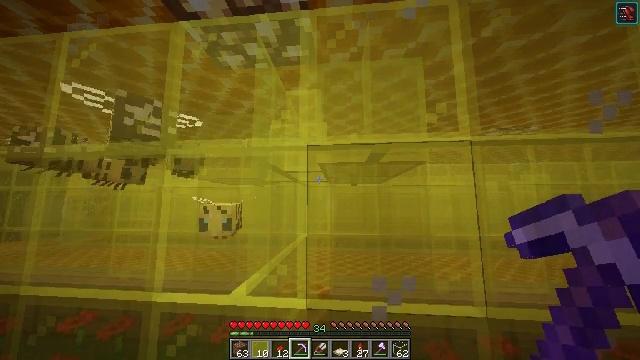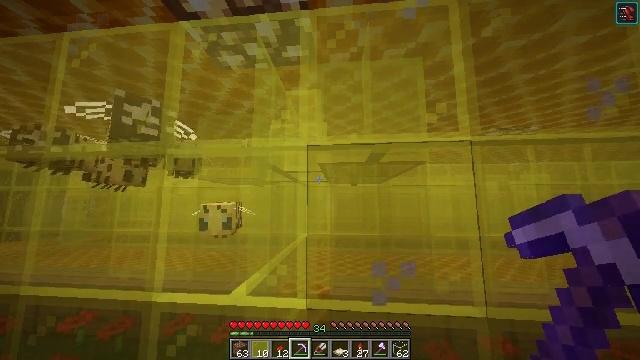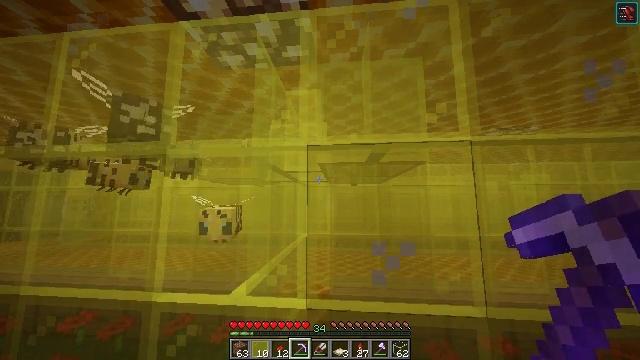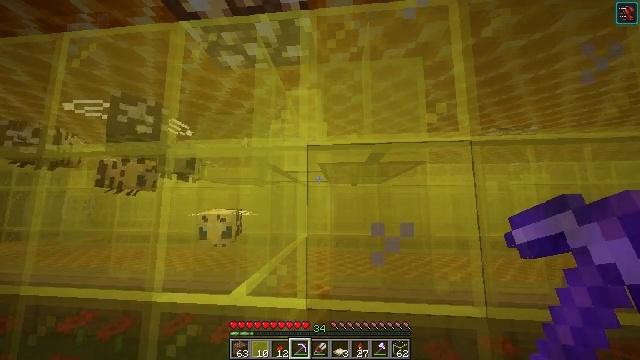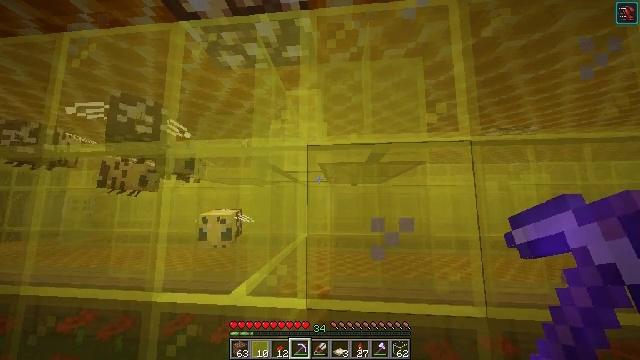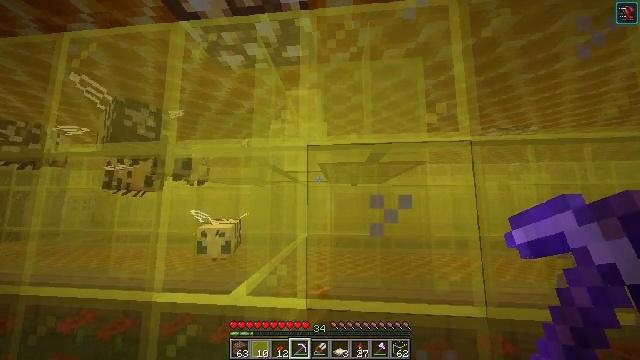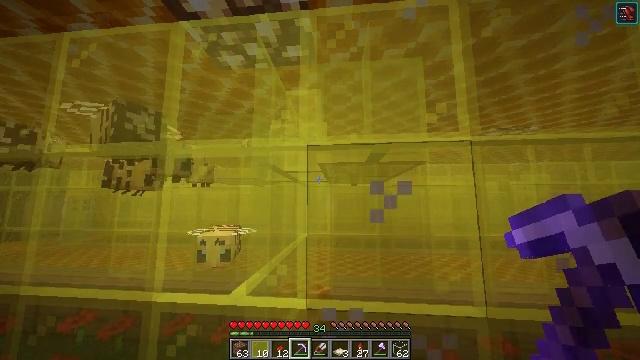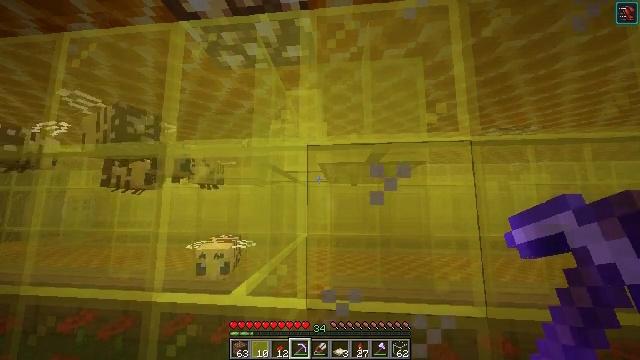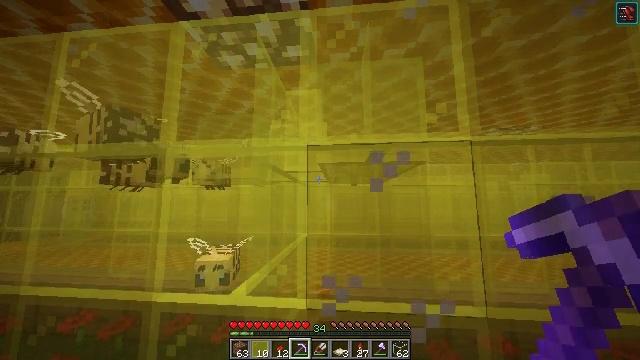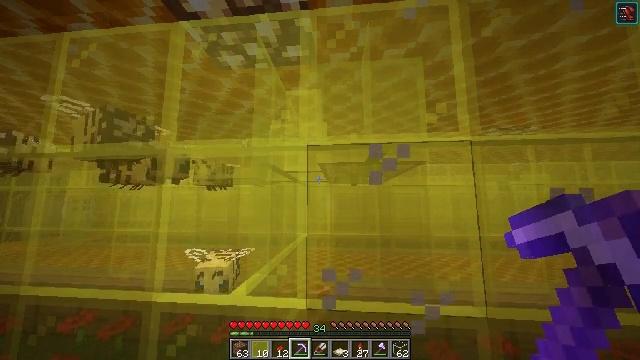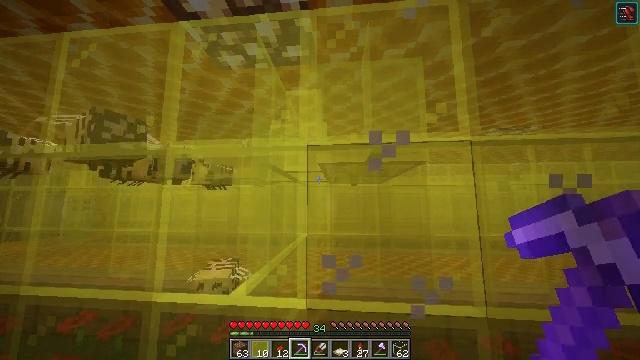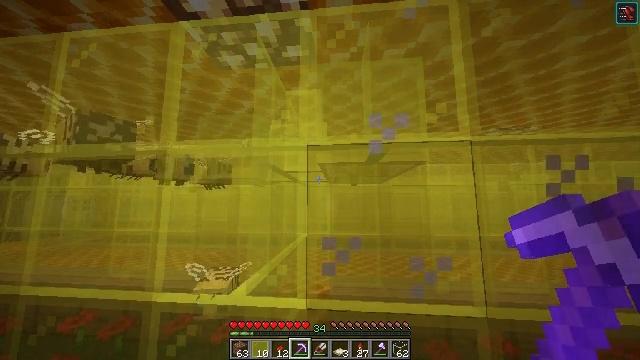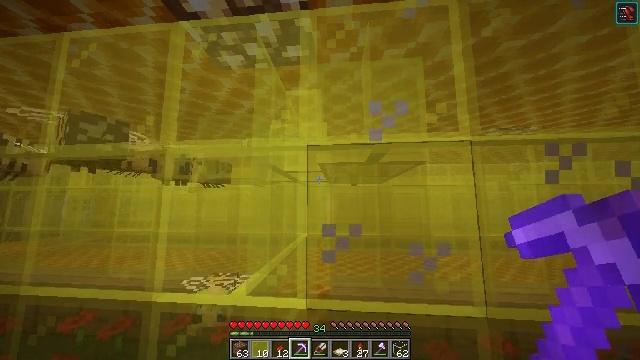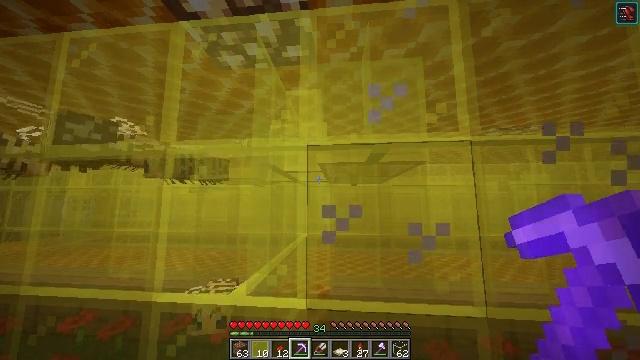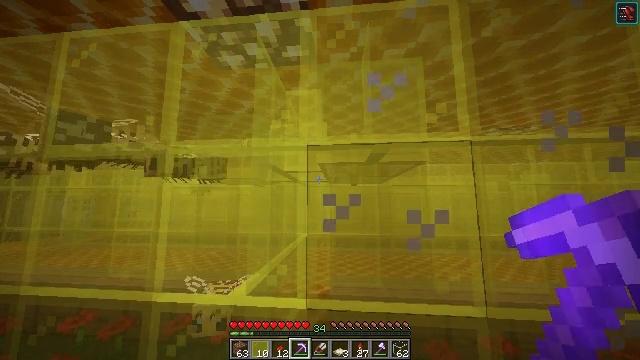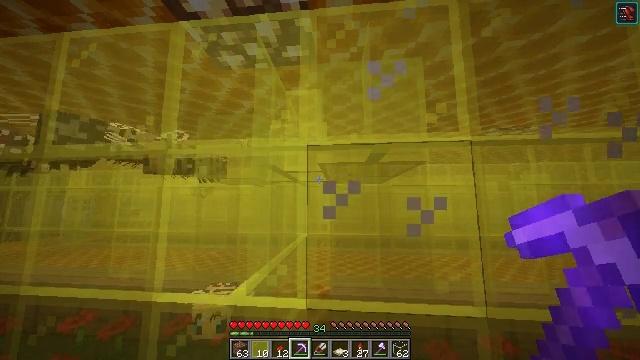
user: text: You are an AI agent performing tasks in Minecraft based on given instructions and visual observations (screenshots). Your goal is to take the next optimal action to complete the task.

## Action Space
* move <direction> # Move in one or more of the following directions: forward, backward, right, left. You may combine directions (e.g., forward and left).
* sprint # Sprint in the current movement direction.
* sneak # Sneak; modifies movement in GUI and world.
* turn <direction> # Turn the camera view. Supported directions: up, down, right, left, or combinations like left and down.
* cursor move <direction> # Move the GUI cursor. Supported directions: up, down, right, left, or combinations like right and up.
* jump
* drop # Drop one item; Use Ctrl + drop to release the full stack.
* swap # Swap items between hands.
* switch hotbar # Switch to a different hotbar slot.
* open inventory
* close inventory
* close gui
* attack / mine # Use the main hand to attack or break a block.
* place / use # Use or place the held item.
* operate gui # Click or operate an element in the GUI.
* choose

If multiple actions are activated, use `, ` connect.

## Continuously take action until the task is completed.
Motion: motion action
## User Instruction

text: Gather the yellow stained glass pane from the structure.
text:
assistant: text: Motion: no_op
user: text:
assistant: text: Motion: no_op
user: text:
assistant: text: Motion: no_op
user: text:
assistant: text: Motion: no_op
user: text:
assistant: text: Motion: no_op
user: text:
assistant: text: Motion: no_op
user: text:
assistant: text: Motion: no_op
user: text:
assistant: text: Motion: no_op
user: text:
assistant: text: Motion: no_op
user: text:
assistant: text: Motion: no_op
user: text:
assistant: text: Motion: no_op
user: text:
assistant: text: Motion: no_op
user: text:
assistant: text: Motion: no_op
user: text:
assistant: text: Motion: no_op
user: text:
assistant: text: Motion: no_op
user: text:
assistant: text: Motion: no_op
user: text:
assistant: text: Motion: no_op
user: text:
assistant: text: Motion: no_op
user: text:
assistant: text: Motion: no_op
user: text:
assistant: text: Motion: no_op
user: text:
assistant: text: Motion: no_op
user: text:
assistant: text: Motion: no_op
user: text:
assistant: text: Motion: move forward and move left
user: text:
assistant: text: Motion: move forward and move left
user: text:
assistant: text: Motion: move forward and move left
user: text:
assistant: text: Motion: no_op
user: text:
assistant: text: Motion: no_op
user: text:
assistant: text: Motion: no_op
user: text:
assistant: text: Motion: no_op
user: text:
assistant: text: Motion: no_op